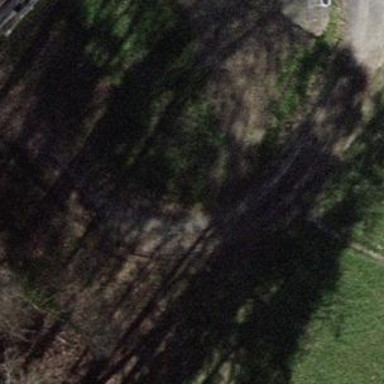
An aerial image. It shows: Grass track with grade 5 tracktype.